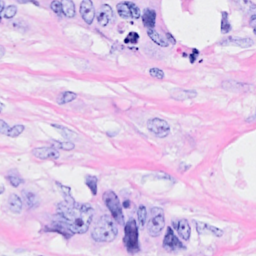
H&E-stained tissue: Breast